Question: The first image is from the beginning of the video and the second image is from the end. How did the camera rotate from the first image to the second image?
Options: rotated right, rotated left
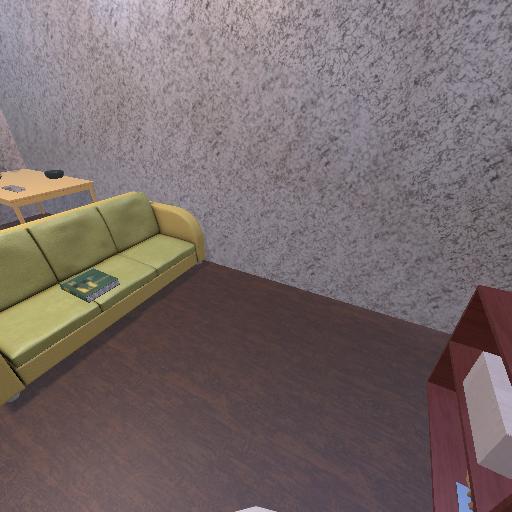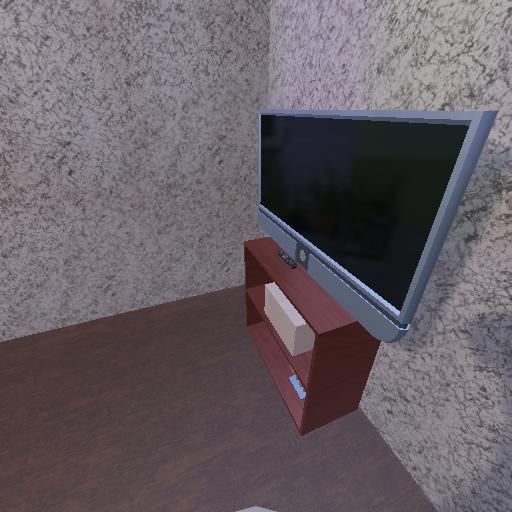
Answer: rotated right